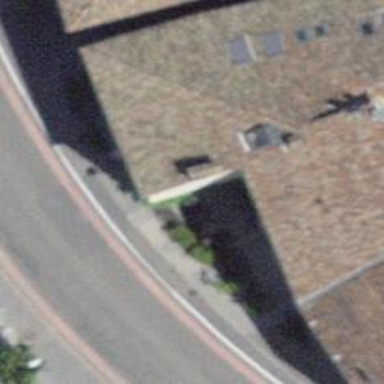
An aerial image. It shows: Restaurant.